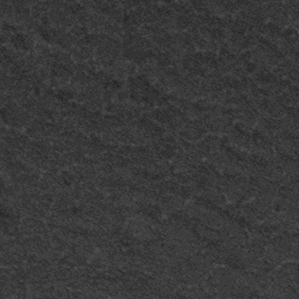
Label: frost